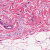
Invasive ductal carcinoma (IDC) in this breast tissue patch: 0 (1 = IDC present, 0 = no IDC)